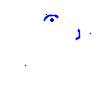
Particle: kaon